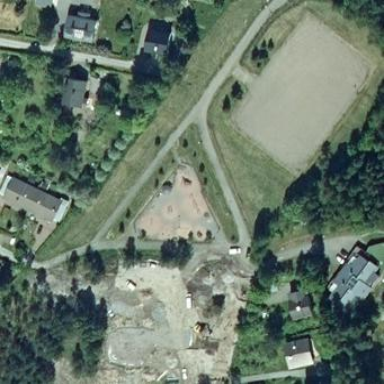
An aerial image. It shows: Playground area for leisure activities on the land.